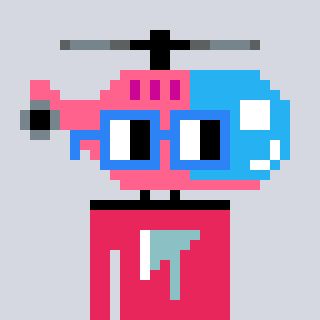
a pixel art character with square blue glasses, a helicopter-shaped head and a redpinkish-colored body on a cool background